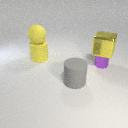
large yellow rubber cylinder behind large gray rubber cylinder